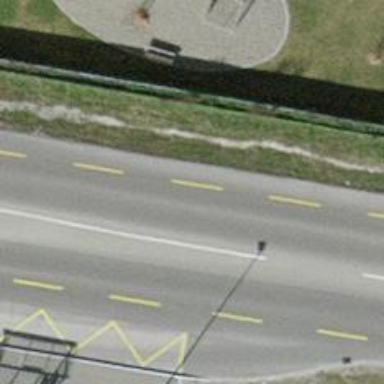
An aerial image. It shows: Bus stop with stop position for public transport.